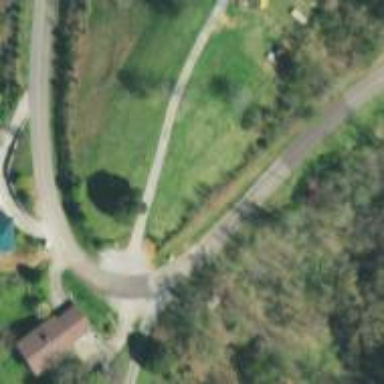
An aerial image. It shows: Driveway.